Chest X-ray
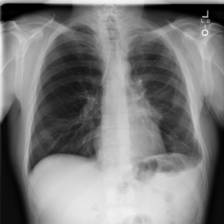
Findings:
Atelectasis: negative
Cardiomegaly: negative
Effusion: negative
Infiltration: positive
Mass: negative
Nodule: negative
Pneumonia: negative
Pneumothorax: negative
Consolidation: negative
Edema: negative
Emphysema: negative
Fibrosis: negative
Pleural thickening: positive
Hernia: negative